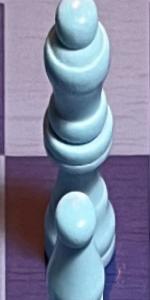
Label: Queen_White